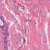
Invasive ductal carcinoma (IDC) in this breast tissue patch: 1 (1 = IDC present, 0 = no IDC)